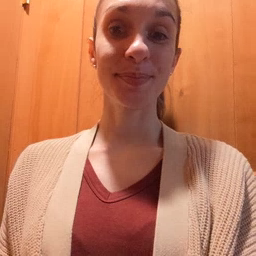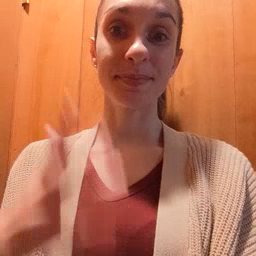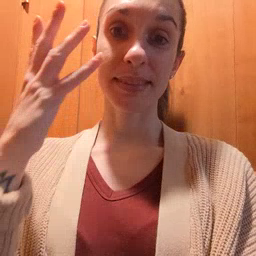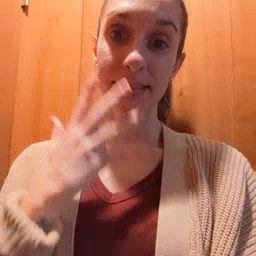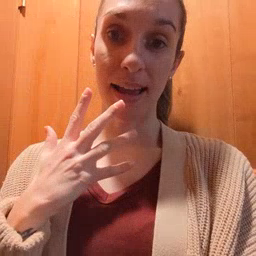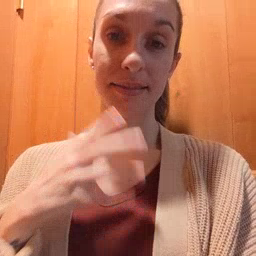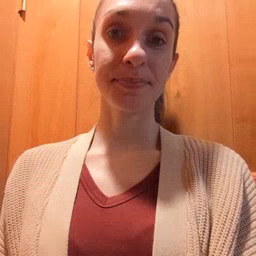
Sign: sad